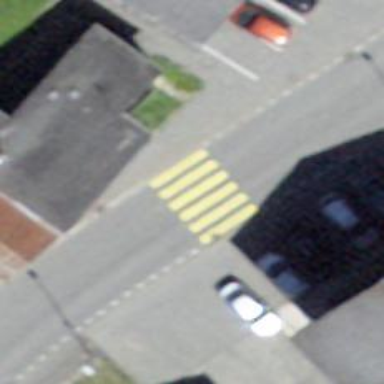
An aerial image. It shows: Uncontrolled zebra crossing on the road.